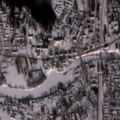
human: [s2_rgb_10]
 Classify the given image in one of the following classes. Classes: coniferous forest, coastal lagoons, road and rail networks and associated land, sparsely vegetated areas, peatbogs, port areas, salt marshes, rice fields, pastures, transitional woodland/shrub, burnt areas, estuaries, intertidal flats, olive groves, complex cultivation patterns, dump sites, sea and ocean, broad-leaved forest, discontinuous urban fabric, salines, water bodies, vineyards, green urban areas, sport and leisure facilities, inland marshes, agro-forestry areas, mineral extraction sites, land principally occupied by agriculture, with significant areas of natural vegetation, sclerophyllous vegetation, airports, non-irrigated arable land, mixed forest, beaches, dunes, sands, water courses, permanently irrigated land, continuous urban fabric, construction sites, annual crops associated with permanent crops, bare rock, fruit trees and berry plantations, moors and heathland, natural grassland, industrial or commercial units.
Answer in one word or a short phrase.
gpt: discontinuous urban fabric, water courses